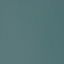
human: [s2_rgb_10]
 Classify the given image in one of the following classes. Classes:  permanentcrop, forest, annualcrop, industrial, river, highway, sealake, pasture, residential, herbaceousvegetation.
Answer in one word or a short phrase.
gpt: SeaLake